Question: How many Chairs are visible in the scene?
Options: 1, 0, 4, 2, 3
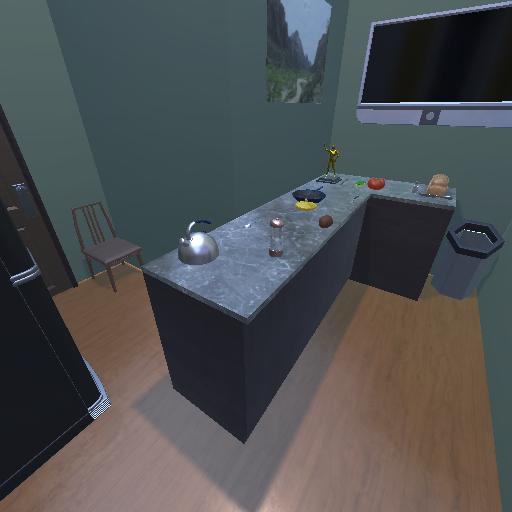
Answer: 1